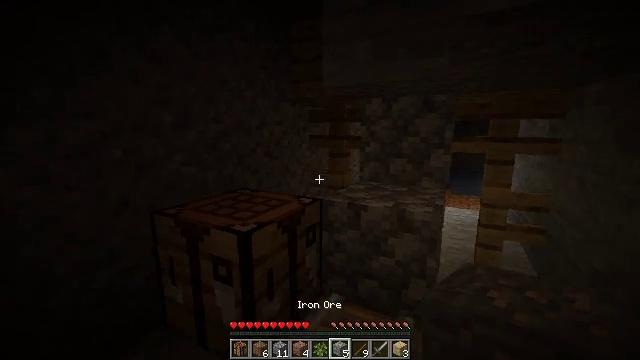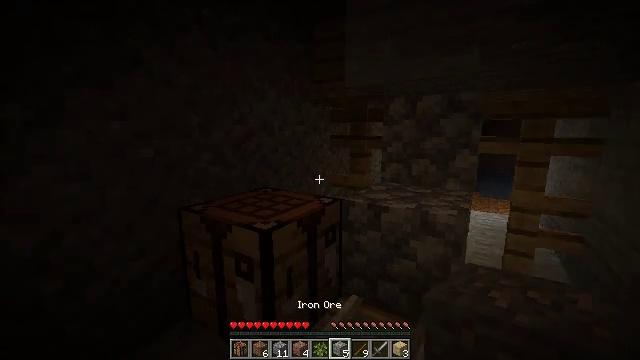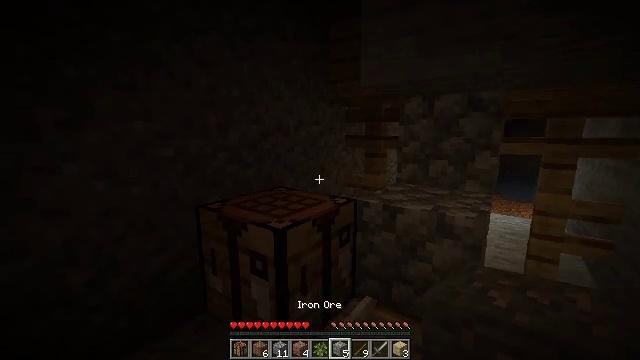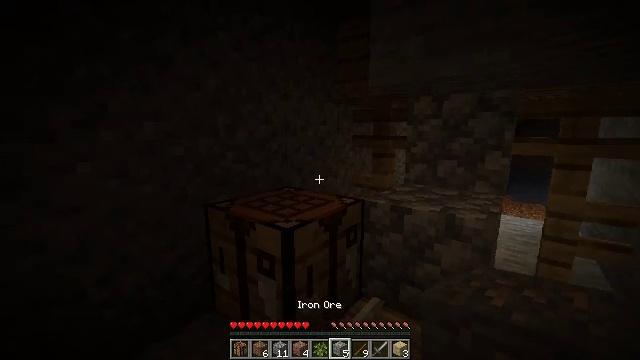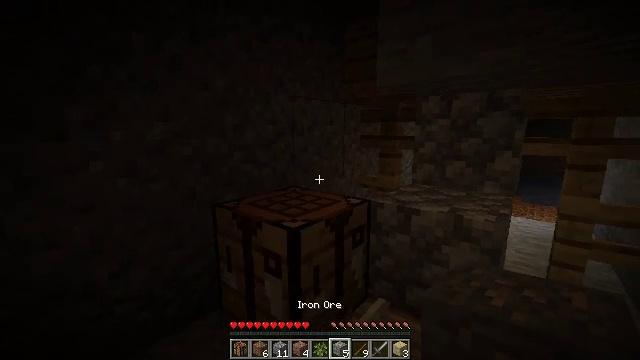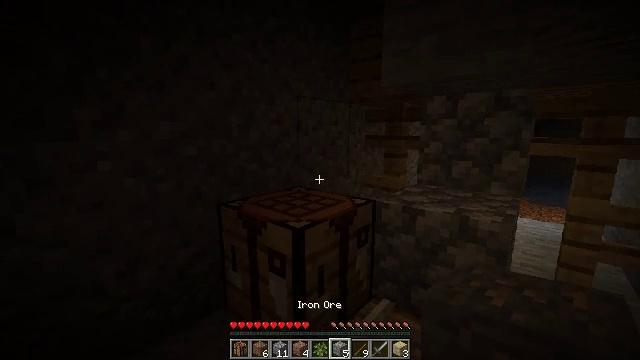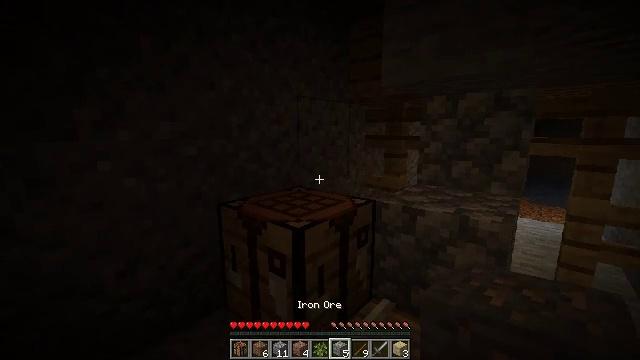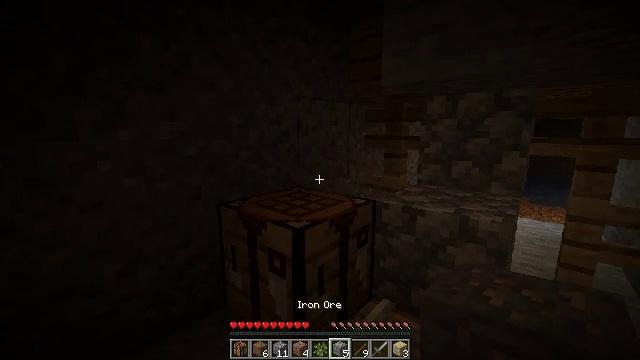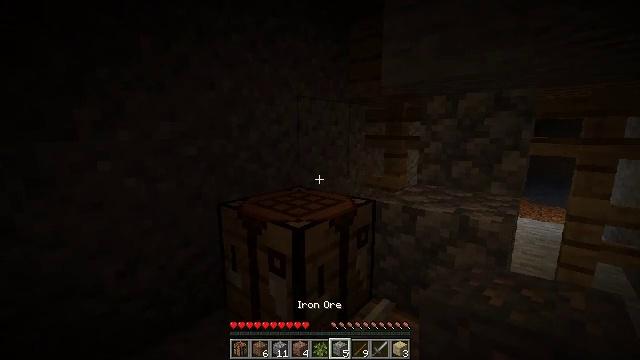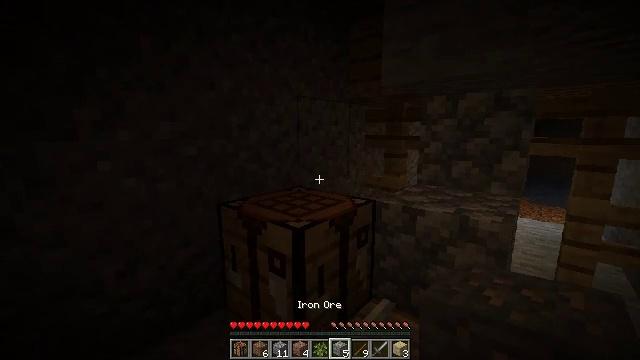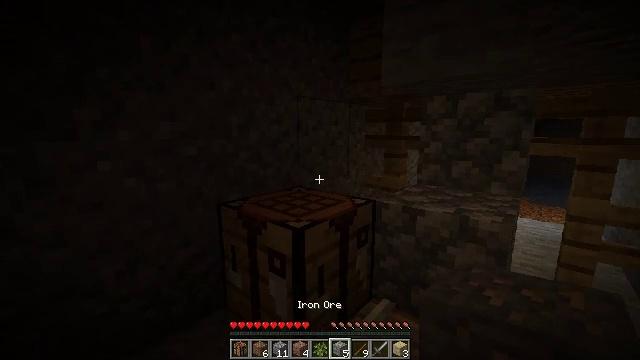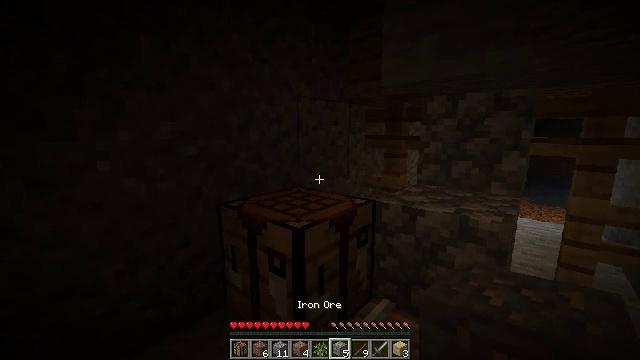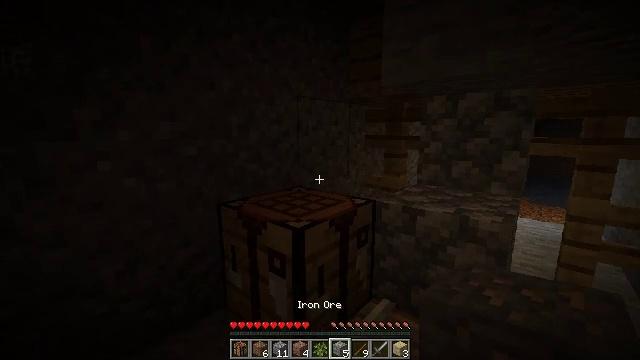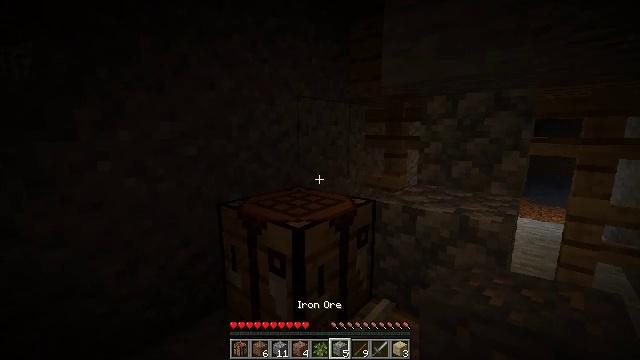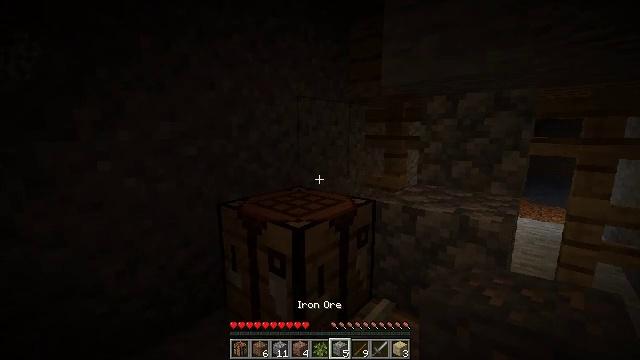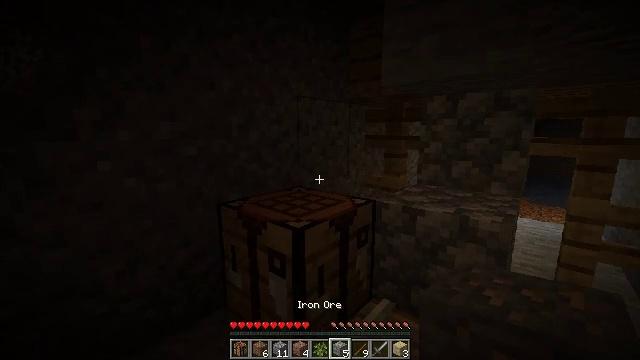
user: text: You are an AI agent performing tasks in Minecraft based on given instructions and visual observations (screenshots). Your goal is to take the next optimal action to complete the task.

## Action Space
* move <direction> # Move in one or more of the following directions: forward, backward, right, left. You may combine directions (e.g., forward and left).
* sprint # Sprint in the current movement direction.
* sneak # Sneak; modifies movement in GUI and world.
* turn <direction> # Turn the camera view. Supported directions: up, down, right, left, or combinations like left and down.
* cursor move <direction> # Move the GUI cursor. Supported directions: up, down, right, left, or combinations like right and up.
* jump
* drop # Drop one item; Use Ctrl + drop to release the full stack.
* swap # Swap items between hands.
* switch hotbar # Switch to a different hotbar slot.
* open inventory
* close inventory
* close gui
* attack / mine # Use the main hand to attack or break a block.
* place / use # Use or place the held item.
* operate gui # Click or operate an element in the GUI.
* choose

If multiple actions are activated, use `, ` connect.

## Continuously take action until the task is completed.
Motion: motion action
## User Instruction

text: Get the crafting table into the inventory.
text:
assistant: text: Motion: turn left
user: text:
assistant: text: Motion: turn left
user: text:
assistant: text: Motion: turn left
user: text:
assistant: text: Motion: turn left
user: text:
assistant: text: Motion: turn left
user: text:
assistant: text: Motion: no_op
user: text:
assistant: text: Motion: no_op
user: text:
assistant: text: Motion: no_op
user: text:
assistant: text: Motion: no_op
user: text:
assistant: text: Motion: no_op
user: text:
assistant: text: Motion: no_op
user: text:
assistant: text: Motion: no_op
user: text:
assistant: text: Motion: no_op
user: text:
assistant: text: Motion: no_op
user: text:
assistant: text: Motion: no_op
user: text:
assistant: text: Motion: no_op
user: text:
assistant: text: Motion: no_op
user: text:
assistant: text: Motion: no_op
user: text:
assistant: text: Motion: no_op
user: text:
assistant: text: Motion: no_op
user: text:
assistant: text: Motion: no_op
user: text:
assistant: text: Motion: close inventory
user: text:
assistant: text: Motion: close inventory
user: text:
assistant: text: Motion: close inventory
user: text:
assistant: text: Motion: close inventory
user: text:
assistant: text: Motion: open gui
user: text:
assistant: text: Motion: cursor move right and down
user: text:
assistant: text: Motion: cursor move right and down
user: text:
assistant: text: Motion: no_op
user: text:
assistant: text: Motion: no_op